Question: The figure describes the ball exchange problem. The white ball can exchange positions with the adjacent colored balls in the 4-neighborhood. The target state is that all balls are arranged in the order of red, blue, green, and yellow from the upper left corner in the order of rows first and columns. How many exchanges are needed?
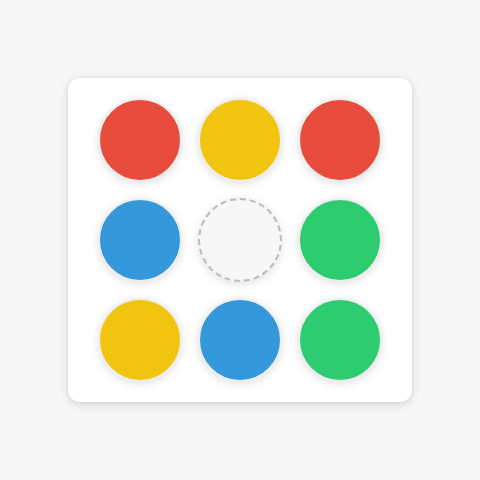
Answer: 12